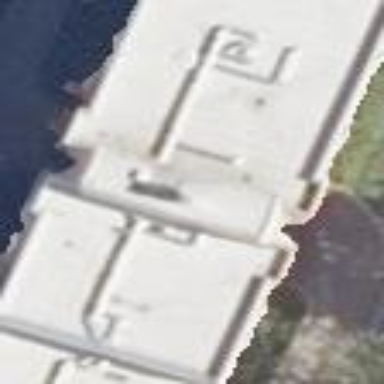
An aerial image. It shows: Flat-roofed apartment building.